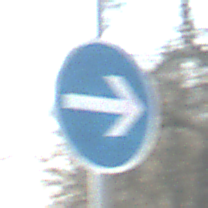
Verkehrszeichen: VorgeschriebeneFahrtrichtungHierRechts
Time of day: MorningAfternoon
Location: Outdoor (Suburban)
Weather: PartlyCloudy
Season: NotSpecified
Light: Natural